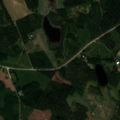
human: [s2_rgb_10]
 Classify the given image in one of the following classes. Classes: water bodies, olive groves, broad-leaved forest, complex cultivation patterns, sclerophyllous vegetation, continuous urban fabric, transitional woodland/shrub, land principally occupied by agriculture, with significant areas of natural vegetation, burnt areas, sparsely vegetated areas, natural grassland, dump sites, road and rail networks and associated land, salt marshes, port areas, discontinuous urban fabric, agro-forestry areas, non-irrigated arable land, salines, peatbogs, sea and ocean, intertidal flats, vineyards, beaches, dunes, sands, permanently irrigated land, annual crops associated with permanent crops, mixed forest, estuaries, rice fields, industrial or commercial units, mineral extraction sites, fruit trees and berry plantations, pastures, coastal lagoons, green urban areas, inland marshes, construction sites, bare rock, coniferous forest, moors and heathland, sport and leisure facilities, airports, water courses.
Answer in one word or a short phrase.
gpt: land principally occupied by agriculture, with significant areas of natural vegetation, coniferous forest, mixed forest, transitional woodland/shrub